Question: On my web-site <URL> - center and right columns are overlapping, please see screenshot for details:

Between left and center columns you can see a "gap" with a green background - it is expected and good.
But there are no any gap between center and right columns, instead they are overlapping.
Issue exists in all known browsers
There are no special formatting applied to columns. They are usual 'TD' columns, the only CSS modifier is width that is "250px" for left and right columns, and for center - it is "auto".
Please advise how can I correct that error.
Thanks a lot!
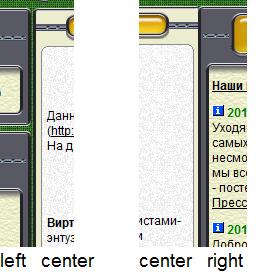
Answer: You have two divs with class "wrap" in the middle td element. Both divs has width: 100%. When i removed that, overlapping issue was gone.
BTW, table layout is out-of-date for more than 10 years or so.